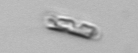
Label: Guinardia_striata